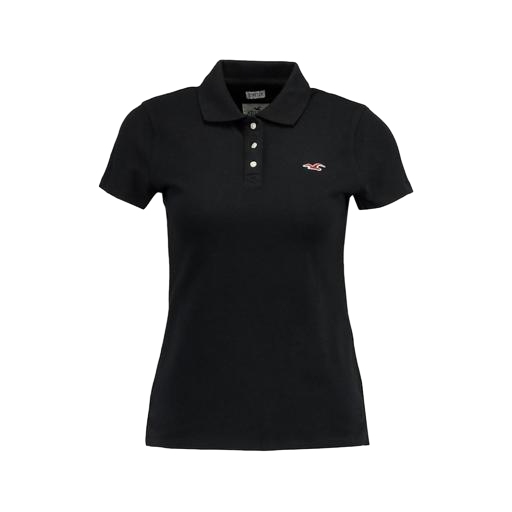
skinny-fit polo shirt, skinny-fit stretch polo shirt, mini heart polo shirt, white background